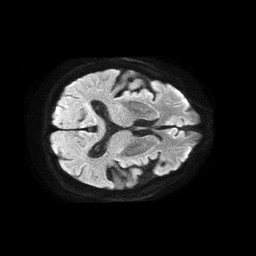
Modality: TRACE
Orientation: axial
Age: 72
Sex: female
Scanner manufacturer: philips
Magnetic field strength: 1.5 T
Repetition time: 4.6 s
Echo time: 0.09059 s